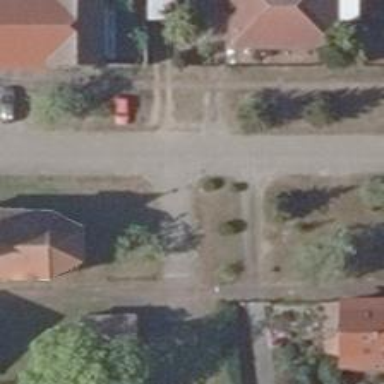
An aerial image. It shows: Residential road.